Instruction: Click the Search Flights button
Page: home
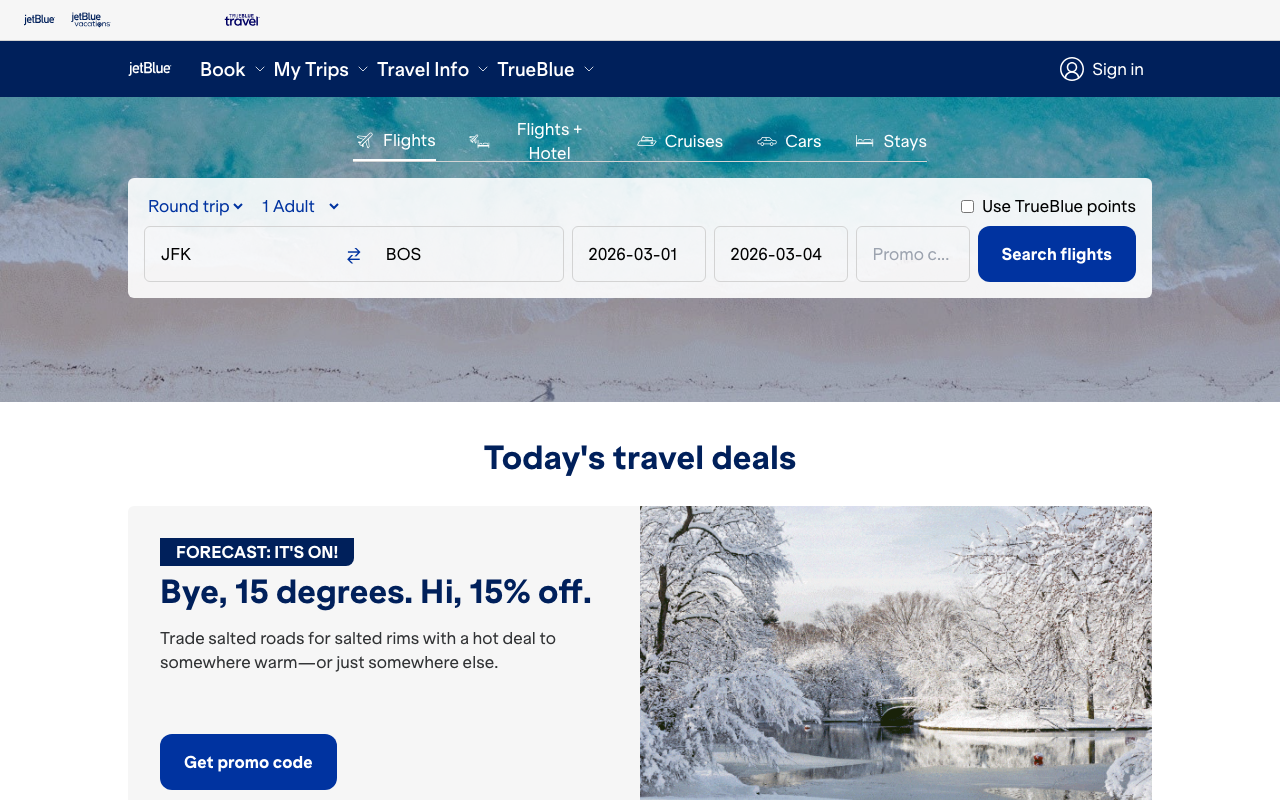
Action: click